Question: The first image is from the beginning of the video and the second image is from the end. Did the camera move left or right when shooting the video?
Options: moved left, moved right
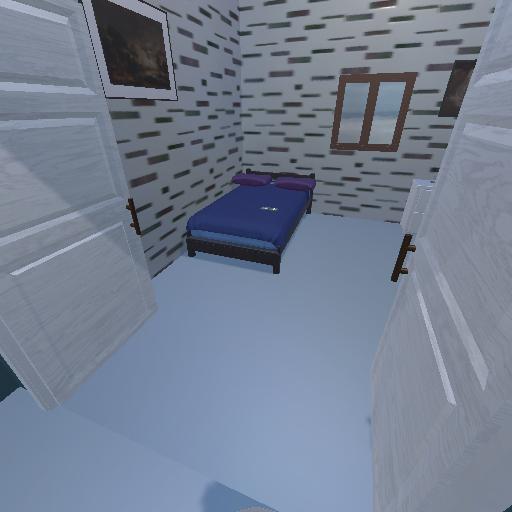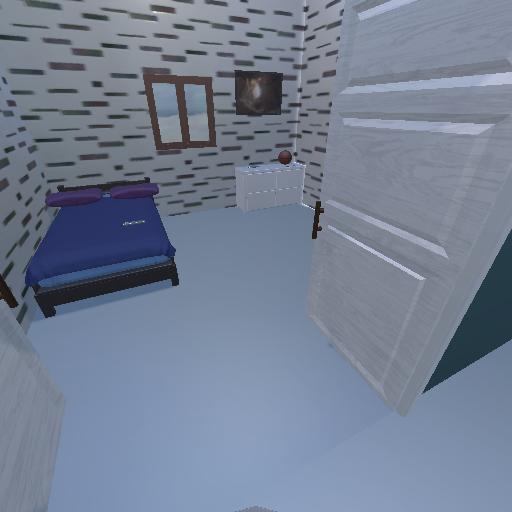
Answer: moved left